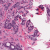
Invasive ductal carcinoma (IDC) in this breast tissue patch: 1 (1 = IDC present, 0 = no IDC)